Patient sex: F
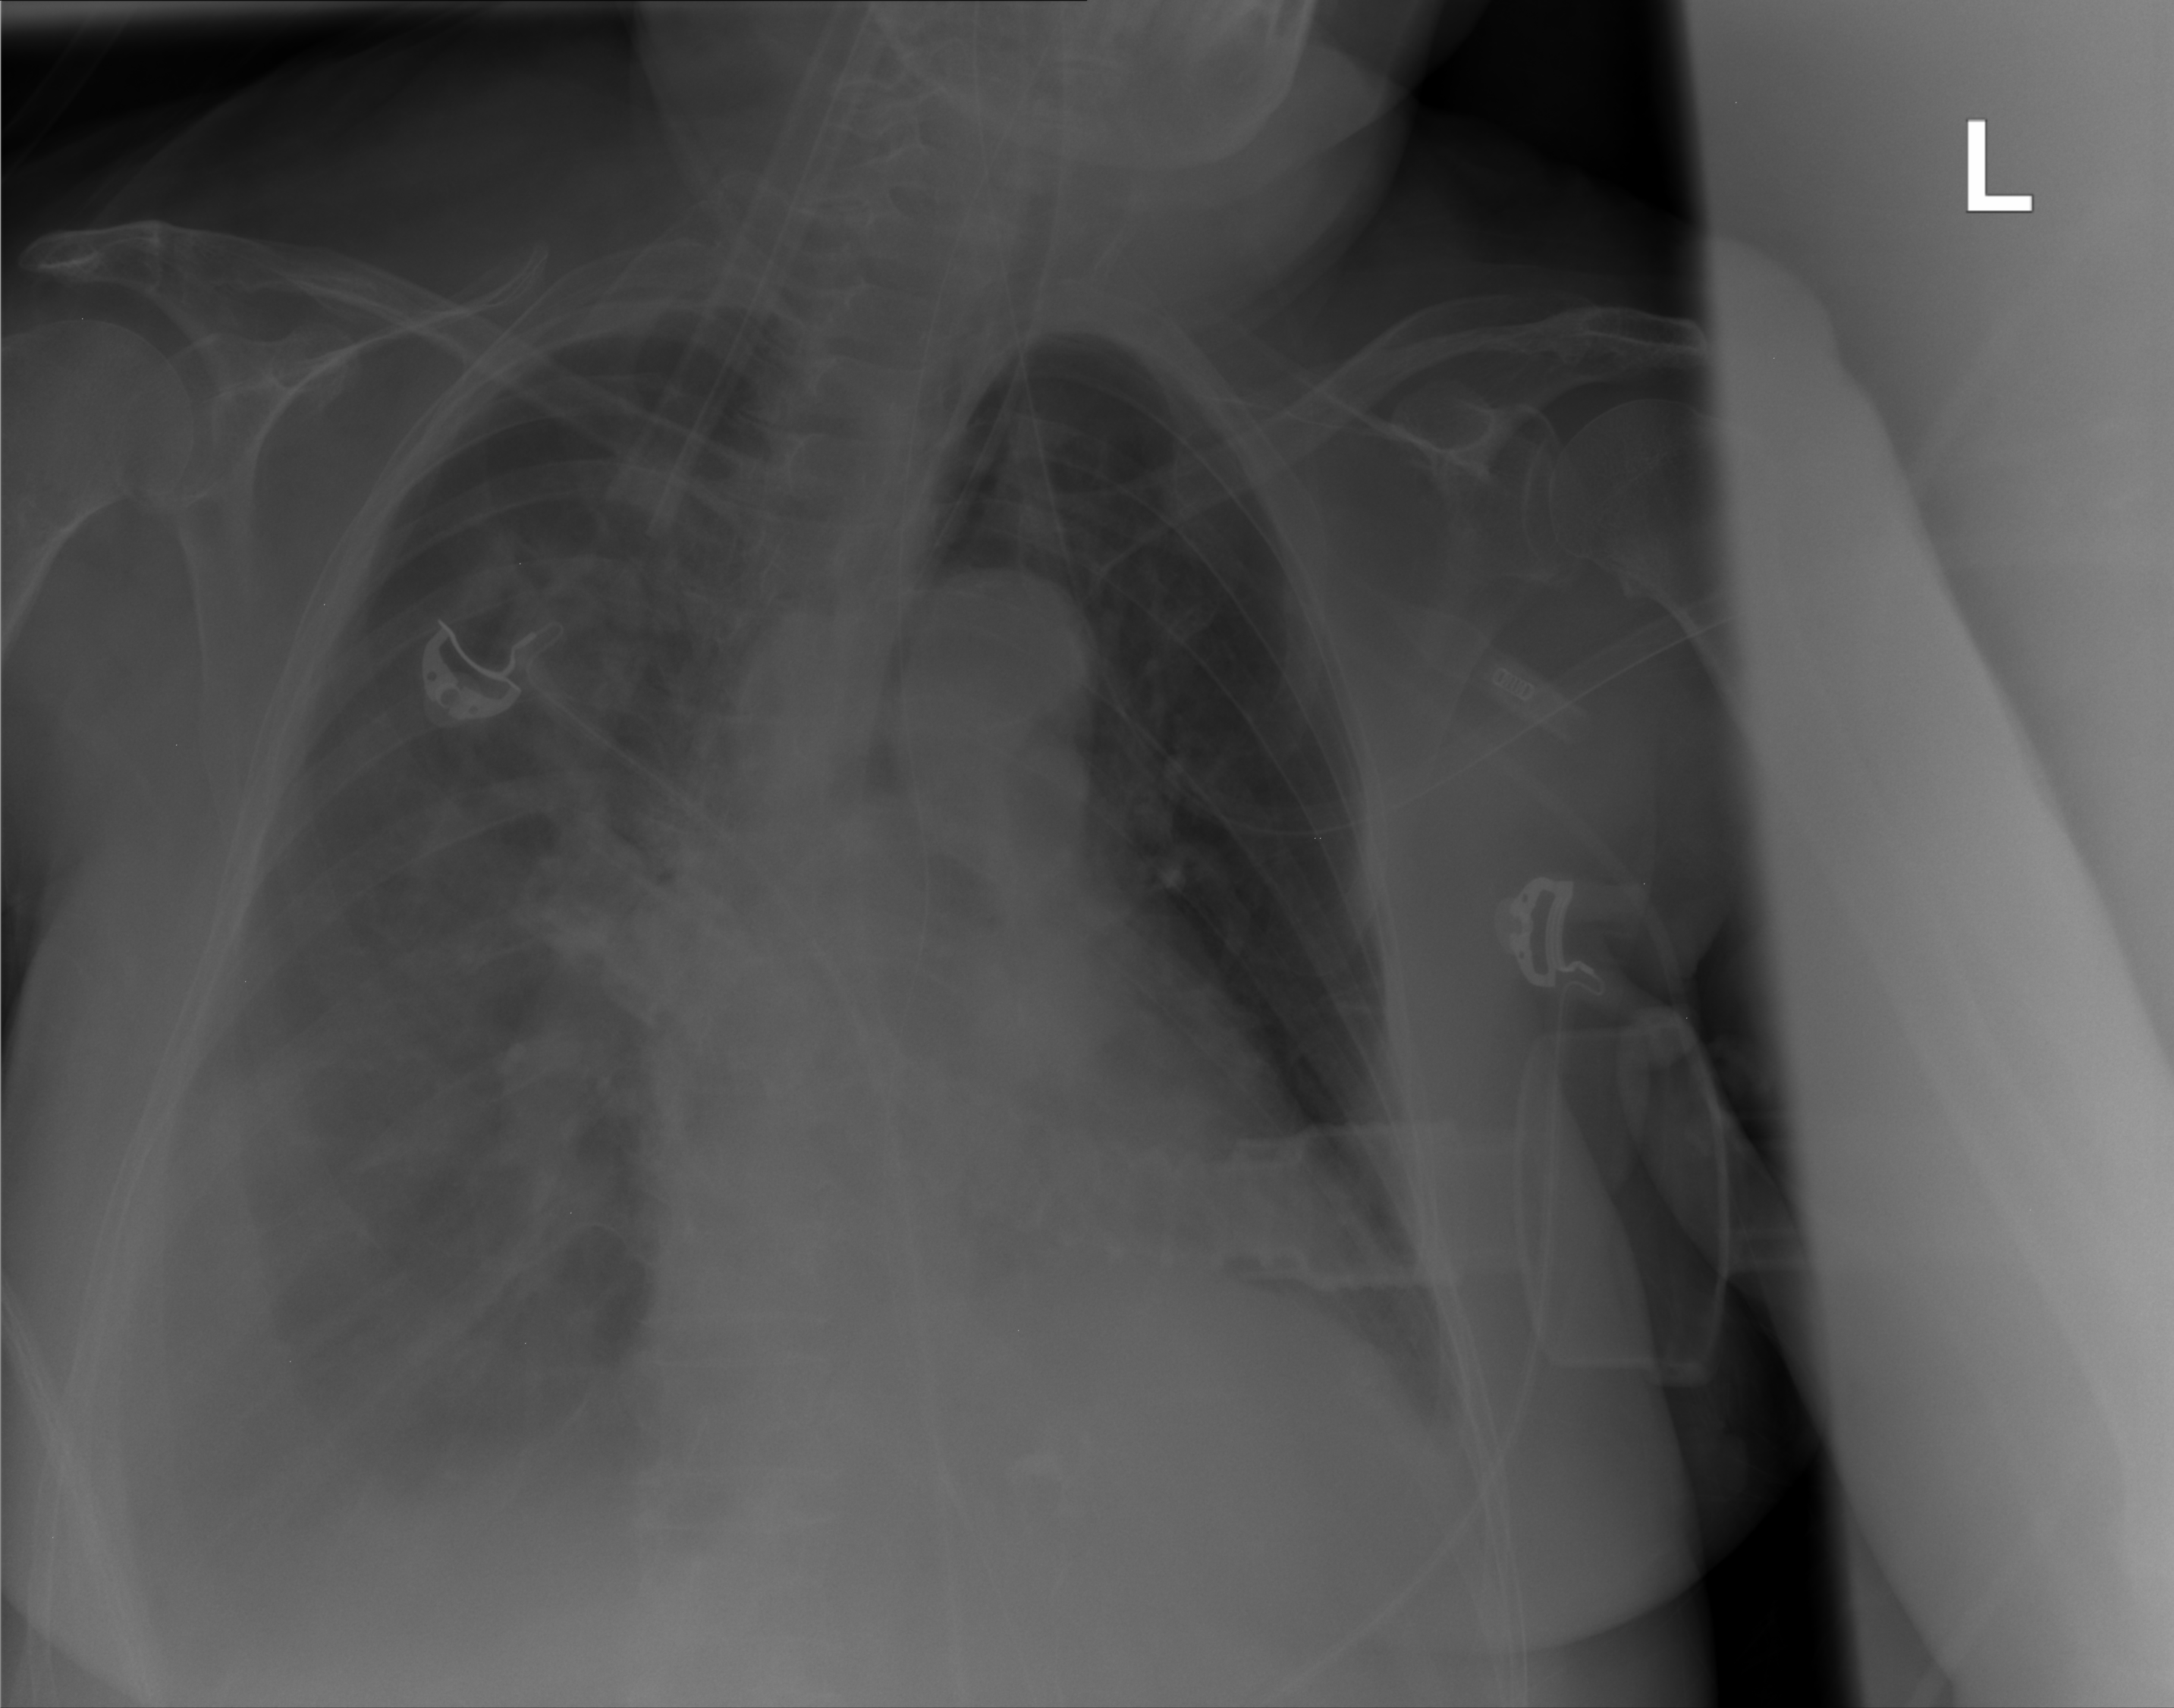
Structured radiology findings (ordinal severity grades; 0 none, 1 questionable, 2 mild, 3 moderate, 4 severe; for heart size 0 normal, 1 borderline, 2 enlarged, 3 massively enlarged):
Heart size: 2
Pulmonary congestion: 0
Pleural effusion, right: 2
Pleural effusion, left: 0
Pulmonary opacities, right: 0
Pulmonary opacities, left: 2
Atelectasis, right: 0
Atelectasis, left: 2